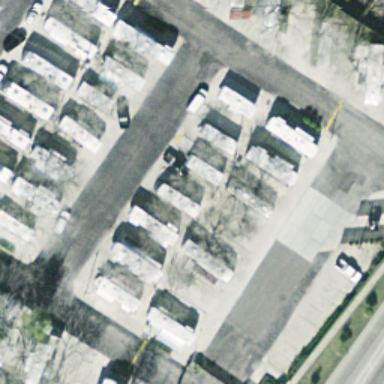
Many mobile homes arranged neatly in the mobile home park .